Field crop: maize
Growth stage: 2
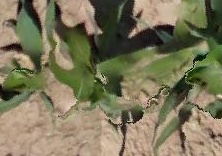
Species: maize